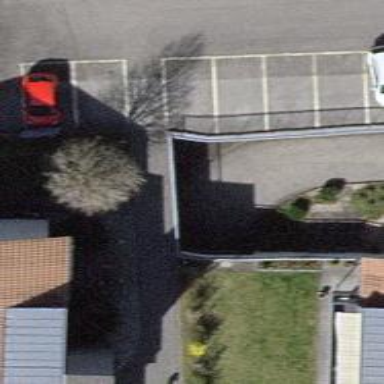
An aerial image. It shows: Parking entrance.